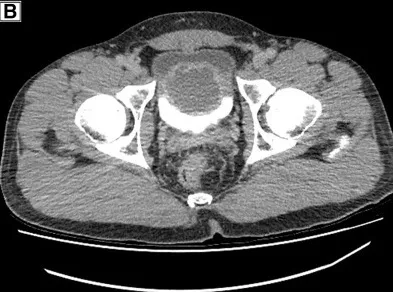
CT urogram showing the cystic bladder lesion. Coronal cross-section showing the contrast-enhancing cystic bladder lesion.
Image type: radiology (ct)